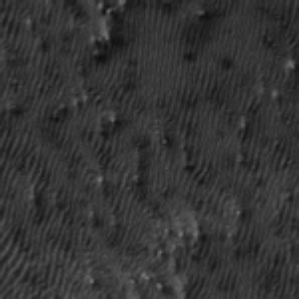
Label: frost